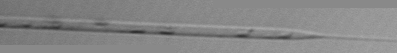
Label: Rhizosolenia